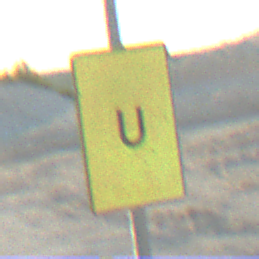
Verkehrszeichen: AnkuendigungOderFortsetzungUmleitungOhnePfeilsymbol
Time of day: SunriseSunset
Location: Outdoor (Beach)
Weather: Clear
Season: NotSpecified
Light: Natural